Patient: sex M, age 65
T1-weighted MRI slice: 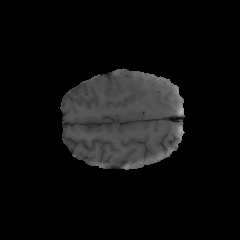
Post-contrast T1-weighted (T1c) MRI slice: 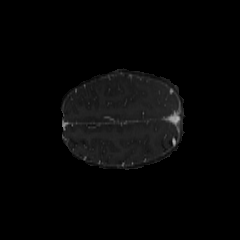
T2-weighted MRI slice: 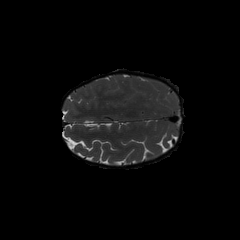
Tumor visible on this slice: no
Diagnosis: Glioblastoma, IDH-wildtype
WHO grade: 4